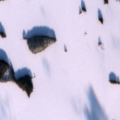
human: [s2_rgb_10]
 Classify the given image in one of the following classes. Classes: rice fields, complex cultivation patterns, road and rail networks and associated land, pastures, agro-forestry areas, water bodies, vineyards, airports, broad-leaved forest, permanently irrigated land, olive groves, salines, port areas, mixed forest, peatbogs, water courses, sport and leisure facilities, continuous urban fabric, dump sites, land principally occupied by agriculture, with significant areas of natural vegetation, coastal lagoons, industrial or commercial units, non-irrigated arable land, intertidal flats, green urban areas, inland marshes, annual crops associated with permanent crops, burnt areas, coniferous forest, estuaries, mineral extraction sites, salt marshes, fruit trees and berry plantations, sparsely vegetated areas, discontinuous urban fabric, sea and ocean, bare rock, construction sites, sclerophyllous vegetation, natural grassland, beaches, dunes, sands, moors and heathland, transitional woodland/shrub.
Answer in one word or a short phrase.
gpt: inland marshes, water bodies